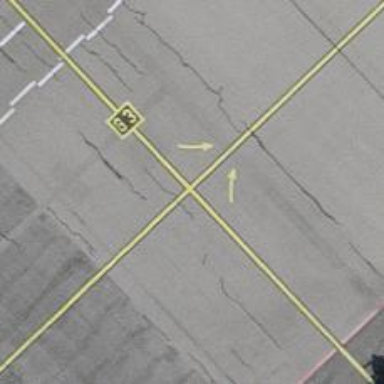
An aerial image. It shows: Airport parking position.